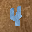
Label: 4